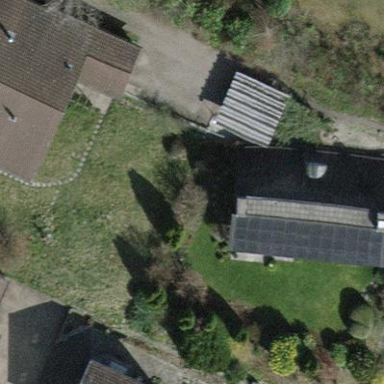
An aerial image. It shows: Detached building.